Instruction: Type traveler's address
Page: traveler
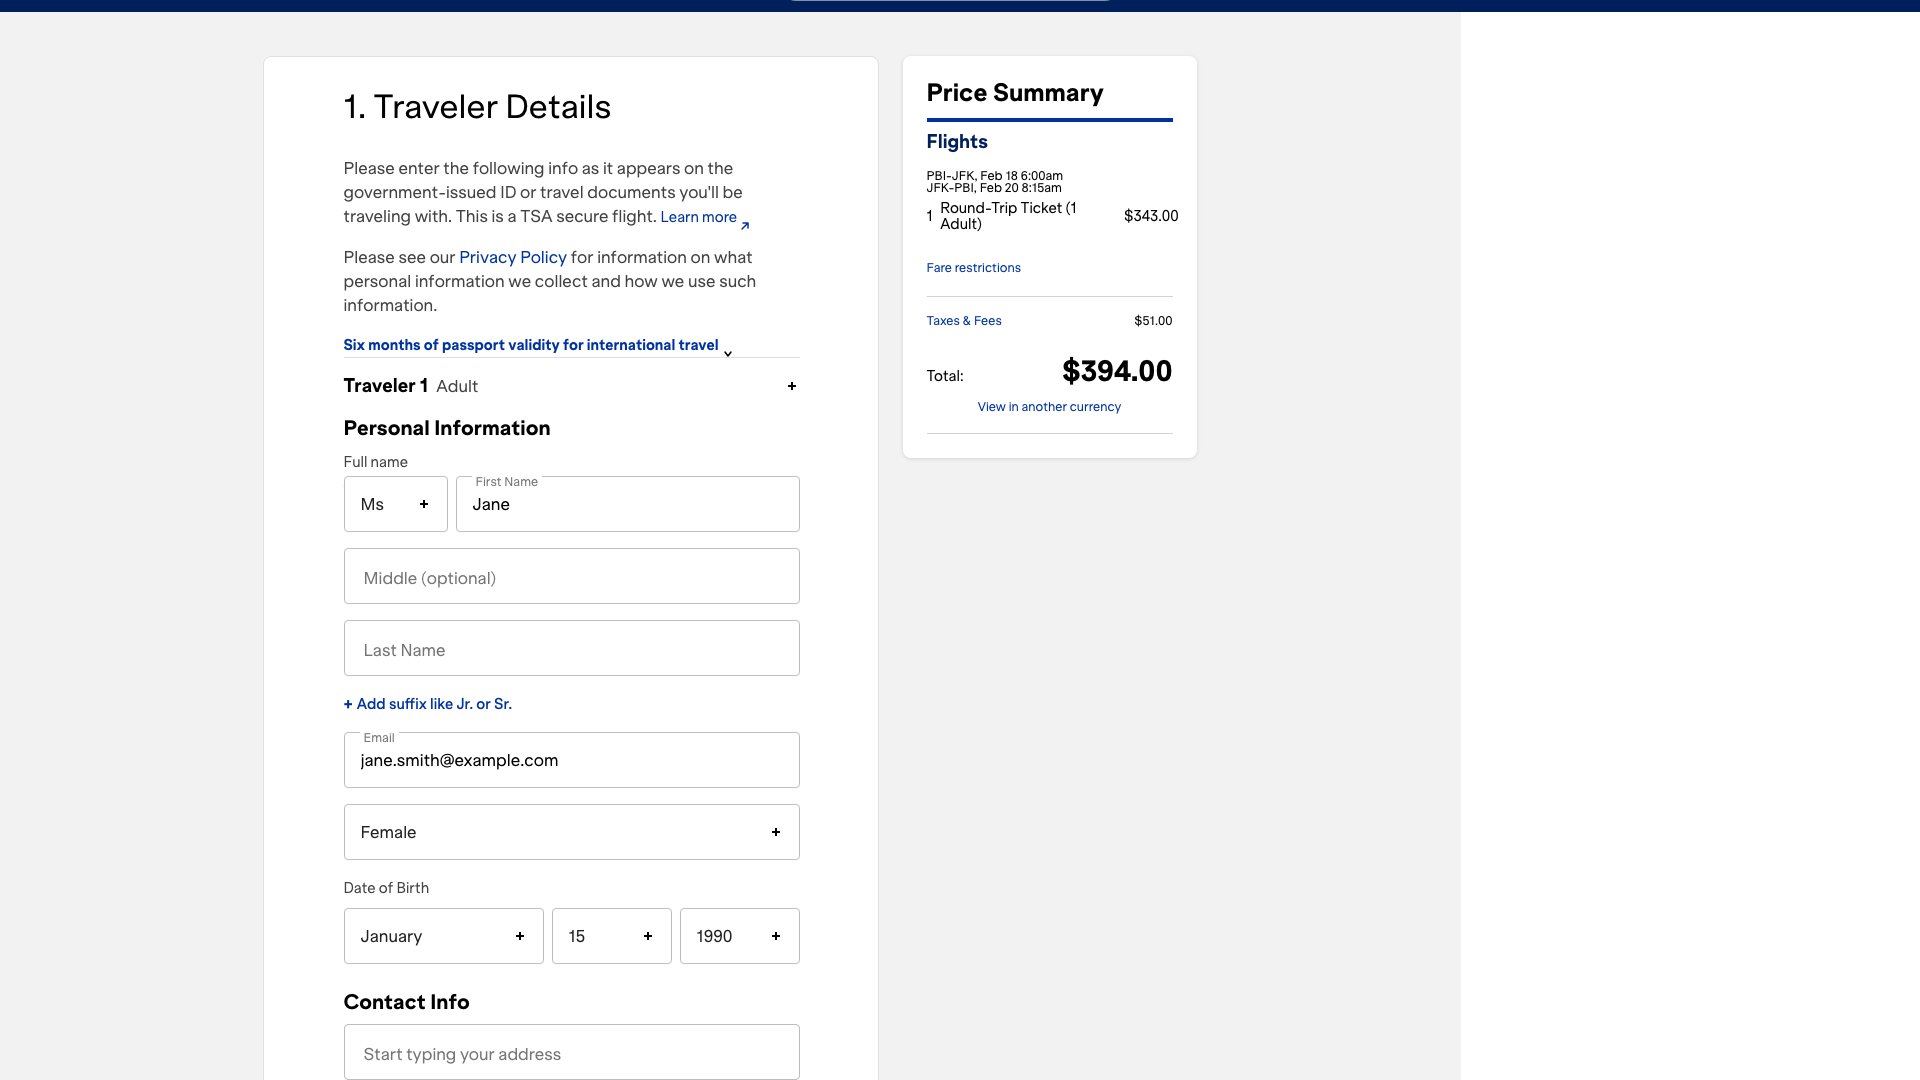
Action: type